Question: In an angular project im trying to implement a function to generate a CSV file from an array of objects.
The array of objects populates a ng-Table so at first i tried to use: <URL>
This worked great in chrome, in IE it doesnt work at all though because it needs to use the download attribute...
Then i tried this approach
'''
var objArray = [
{ name: "Item 1", color: "Green", size: "X-Large" },
{ name: "Item 2", color: "Green", size: "X-Large" },
{ name: "Item 3", color: "Green", size: "X-Large" }];
var array = typeof objArray != 'object' ? JSON.parse(objArray) : objArray;
var str = '';
for (var i = 0; i < array.length; i++) {
var line = '';
for (var index in array[i]) {
if (line != '') line += ','
line += array[i][index];
}
str += line + '
';
}
'''
But, now all the data of a row is in one single column. I want need the data on seperate columns.
Expected output (once opened in Excel)

Anyone got an idea how to do this?
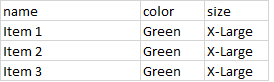
Answer: This looks like an Excel question.
> But, now all the data of a row is in one single column. I want need the data on seperate columns... (once opened in Excel)
You are creating the file like this:
<URL>
The problem is that your file doesn't have a csv extension. Instead of double clicking the file or allowing IE to automatically open it, open Excel and choose File > Open. Browse to the file and click Open. This will invoke the Text Import wizard where you can specify comma as the delimeter.
You can tell Excel how to process the file by adding "sep=," to the first line. In your code, add the following line after your loop:
'str = 'sep=,
' + str;'
If you open the file in Notepad, it will look like this:
'sep=,'
'name,color,size'
'Item 1,Green,X-Large'
'Item 2,Green,X-Large'
'Item 3,Green,X-Large'
However, when the file is opened in Excel, only the headers and data will be present:

Here is a demo, forked from <URL>:
<URL>